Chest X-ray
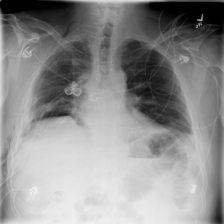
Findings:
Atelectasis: negative
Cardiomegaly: negative
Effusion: negative
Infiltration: negative
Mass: negative
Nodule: negative
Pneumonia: negative
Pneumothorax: negative
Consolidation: negative
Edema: negative
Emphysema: negative
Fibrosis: negative
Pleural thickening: negative
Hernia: negative